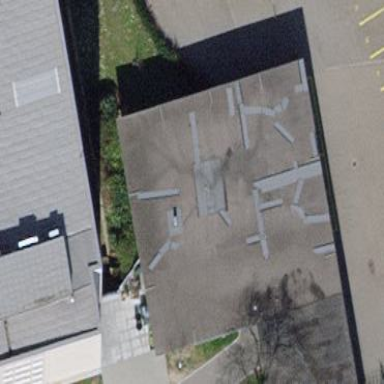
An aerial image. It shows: View of roof of building.